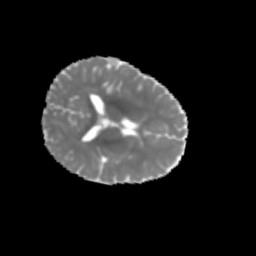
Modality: MD
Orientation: axial
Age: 7
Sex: female
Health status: healthy